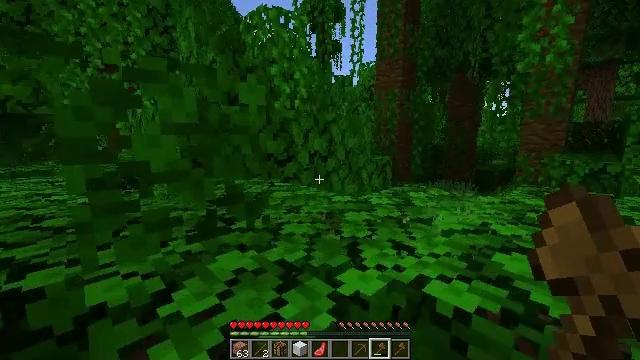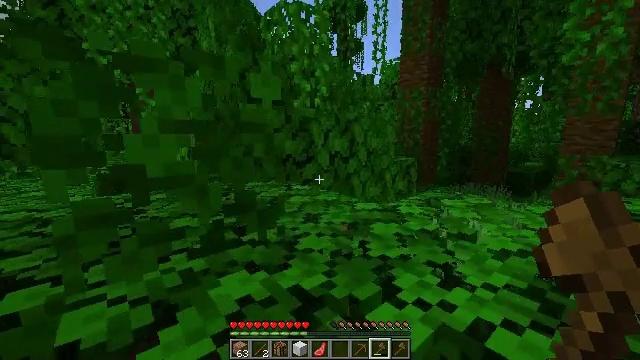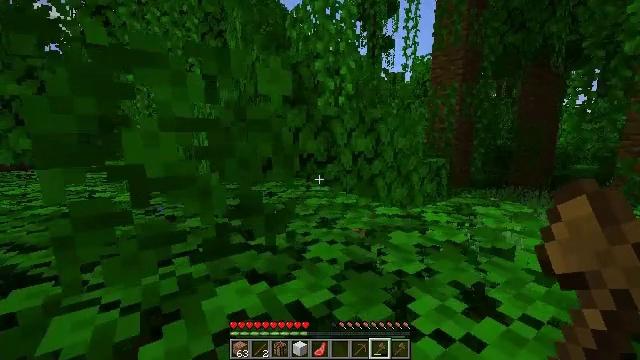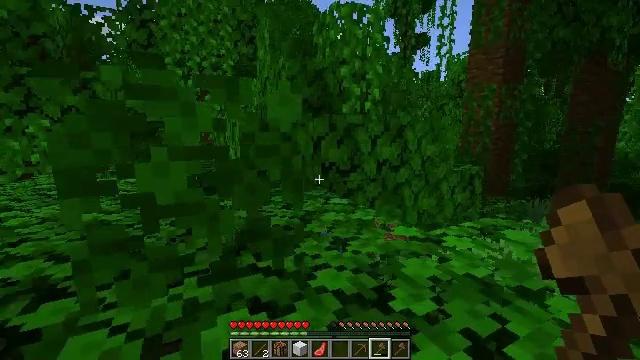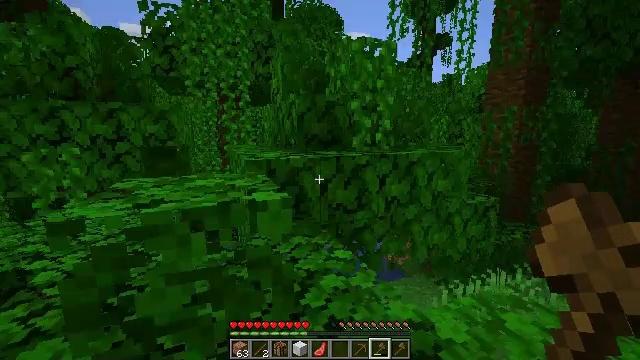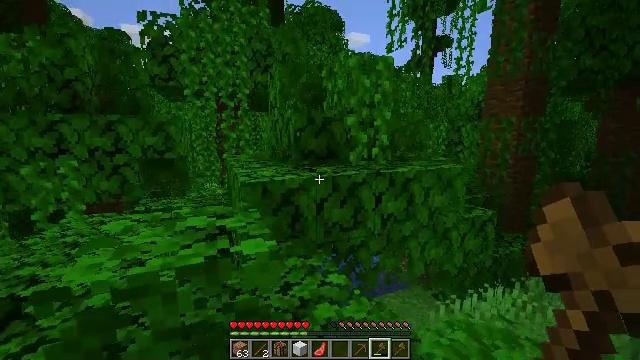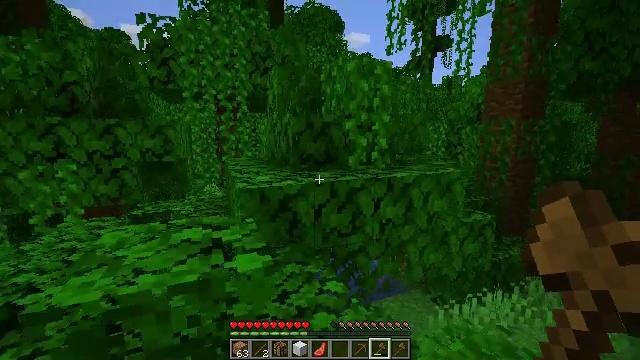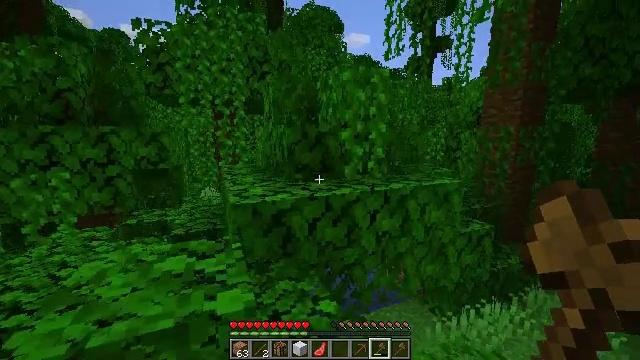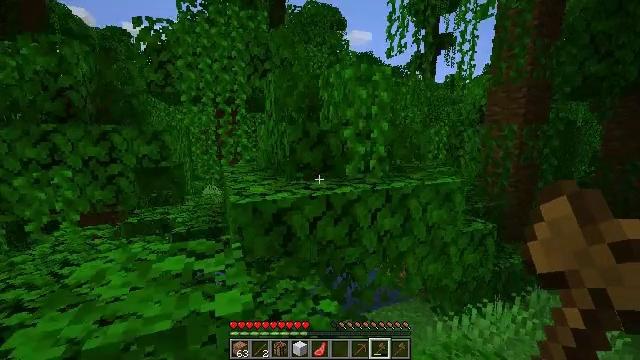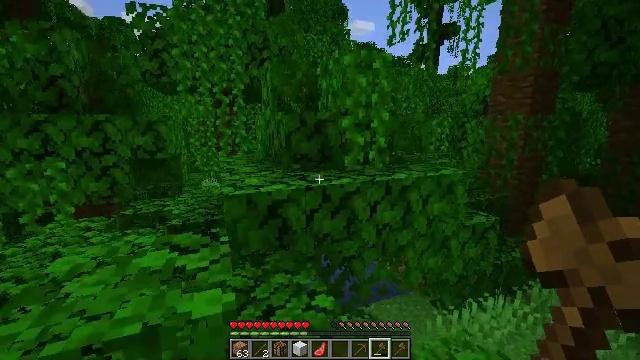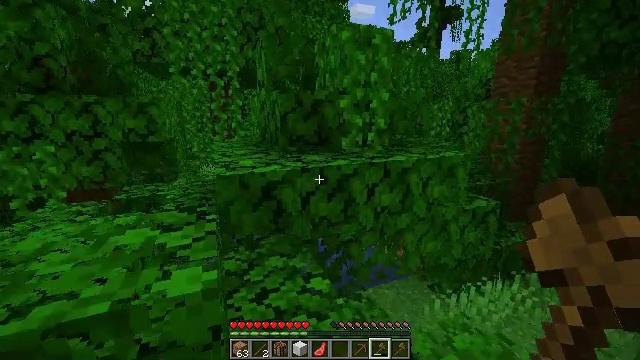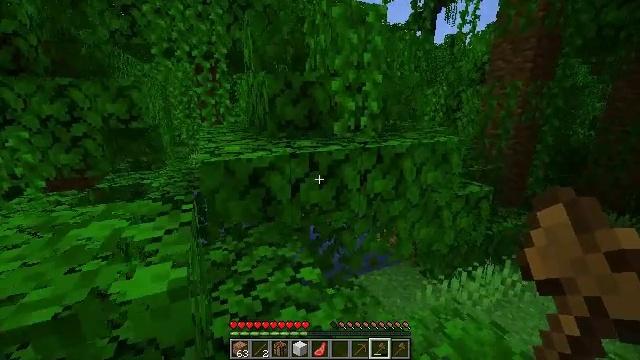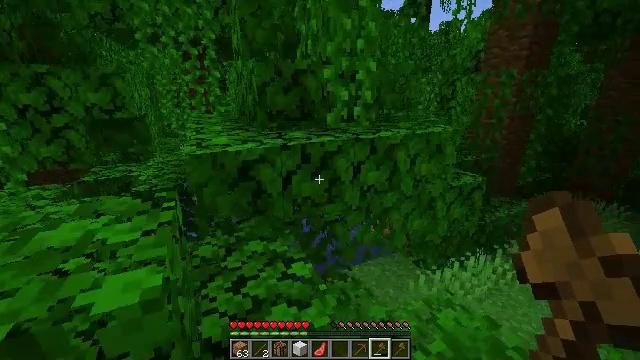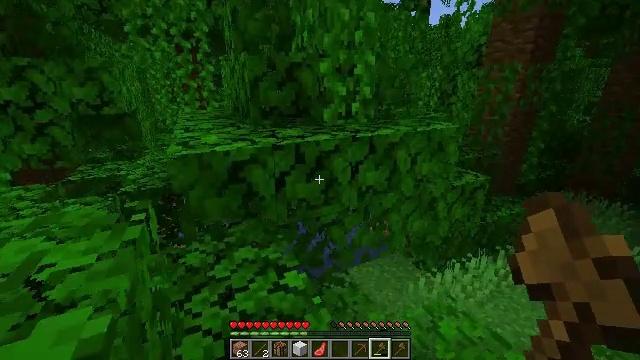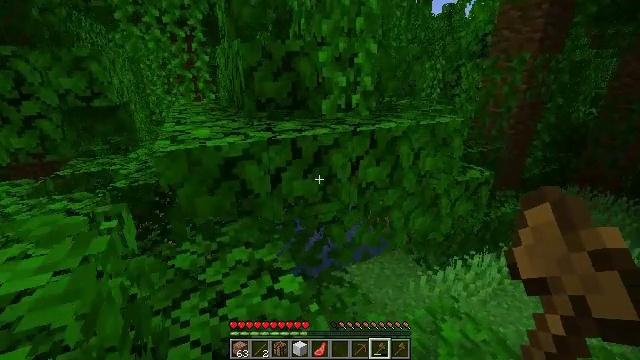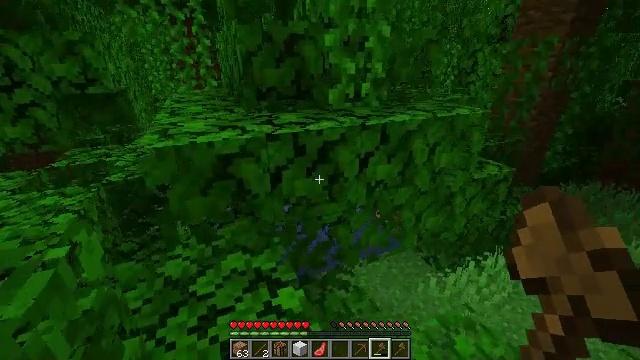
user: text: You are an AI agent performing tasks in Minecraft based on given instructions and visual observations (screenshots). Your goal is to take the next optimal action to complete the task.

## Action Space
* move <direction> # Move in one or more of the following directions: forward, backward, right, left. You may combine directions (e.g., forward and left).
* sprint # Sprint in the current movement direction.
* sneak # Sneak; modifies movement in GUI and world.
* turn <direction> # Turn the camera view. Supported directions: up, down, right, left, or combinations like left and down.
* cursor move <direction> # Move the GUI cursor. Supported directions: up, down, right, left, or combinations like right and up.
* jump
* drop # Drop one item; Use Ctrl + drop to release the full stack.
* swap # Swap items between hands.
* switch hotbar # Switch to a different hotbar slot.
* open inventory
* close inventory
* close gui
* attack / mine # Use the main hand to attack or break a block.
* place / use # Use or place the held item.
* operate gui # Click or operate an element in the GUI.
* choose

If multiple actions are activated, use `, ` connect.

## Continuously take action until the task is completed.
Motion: motion action
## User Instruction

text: Harvest vines off the surface.
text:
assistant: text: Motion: move forward, turn left
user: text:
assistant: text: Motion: move forward, turn left
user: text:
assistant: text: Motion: move forward, turn left, jump
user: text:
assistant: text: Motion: move forward, turn left, jump
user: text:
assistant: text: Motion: move forward, jump
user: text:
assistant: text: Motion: move forward, jump
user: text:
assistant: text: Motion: move forward, jump
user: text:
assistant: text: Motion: move forward
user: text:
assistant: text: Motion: move forward, turn down
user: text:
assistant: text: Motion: move forward, turn down
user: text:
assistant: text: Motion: move forward, turn right and down
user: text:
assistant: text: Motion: move forward, turn right and down
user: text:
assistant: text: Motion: move forward, turn down
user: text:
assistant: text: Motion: move forward, turn down
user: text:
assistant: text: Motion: move forward, turn left and down
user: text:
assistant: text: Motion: move forward, turn left and down
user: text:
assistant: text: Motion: move forward, turn left
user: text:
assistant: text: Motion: move forward, turn left
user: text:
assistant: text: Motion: move forward, turn left
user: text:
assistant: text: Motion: move forward
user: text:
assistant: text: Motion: move forward, turn left
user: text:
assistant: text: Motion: move forward, jump
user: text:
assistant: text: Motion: move forward, jump
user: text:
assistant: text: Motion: move forward, jump
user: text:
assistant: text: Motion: move forward, jump
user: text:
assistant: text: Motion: move forward
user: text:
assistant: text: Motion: move forward
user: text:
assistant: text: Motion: move forward
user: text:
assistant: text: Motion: move forward
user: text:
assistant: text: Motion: move forward